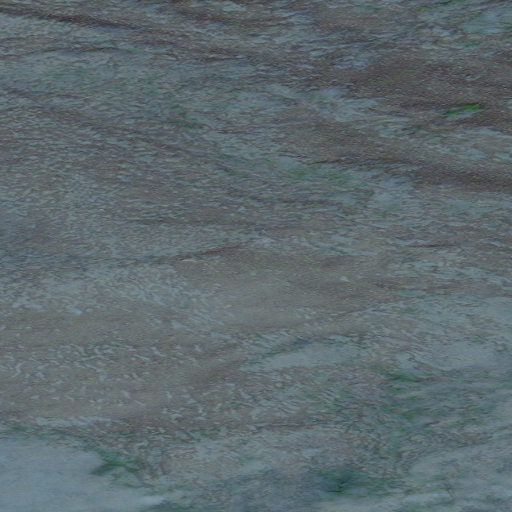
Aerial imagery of mountain in Alaska named Signal Mountain containing only unknown